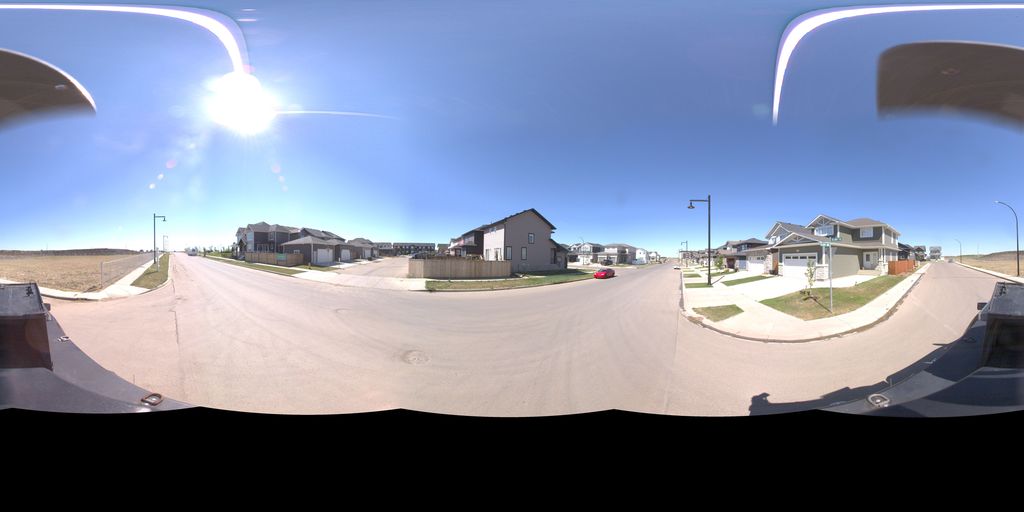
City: saskatoon